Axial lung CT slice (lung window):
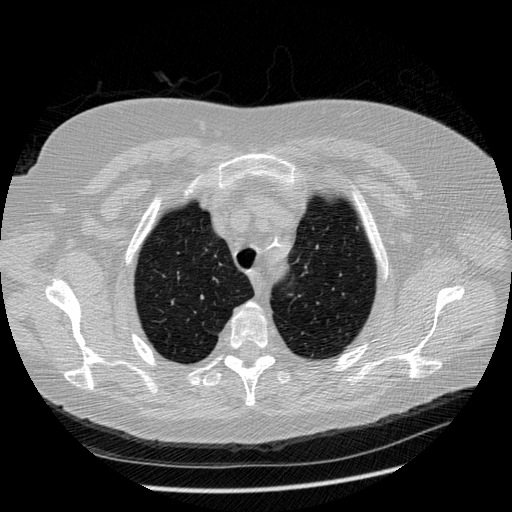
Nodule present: no